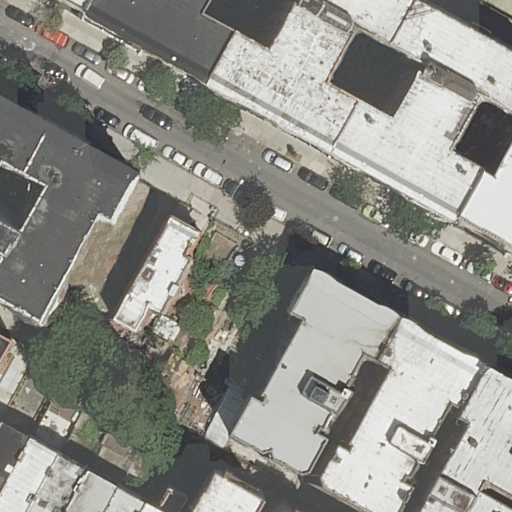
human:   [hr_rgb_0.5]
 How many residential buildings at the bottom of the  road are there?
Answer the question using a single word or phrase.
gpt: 13

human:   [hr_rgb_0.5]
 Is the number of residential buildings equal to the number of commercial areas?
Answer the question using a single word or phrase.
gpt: no

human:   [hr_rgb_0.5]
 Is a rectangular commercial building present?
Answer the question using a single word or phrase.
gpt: no

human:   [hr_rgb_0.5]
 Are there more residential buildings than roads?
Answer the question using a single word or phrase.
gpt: yes

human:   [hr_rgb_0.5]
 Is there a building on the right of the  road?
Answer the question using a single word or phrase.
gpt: yes

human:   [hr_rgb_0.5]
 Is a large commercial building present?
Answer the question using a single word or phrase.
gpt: no

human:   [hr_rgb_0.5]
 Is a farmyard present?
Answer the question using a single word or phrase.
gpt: no

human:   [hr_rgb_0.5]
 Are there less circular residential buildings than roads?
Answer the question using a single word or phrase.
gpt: yes

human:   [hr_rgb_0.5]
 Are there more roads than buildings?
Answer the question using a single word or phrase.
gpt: no

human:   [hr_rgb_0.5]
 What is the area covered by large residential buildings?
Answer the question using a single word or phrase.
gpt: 3113m2

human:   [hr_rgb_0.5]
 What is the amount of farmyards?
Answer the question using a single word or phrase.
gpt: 0

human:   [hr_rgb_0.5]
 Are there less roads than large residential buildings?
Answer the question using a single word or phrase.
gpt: yes

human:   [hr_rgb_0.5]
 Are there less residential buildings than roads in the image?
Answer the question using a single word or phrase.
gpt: no

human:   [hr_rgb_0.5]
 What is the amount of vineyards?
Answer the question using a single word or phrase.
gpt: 0

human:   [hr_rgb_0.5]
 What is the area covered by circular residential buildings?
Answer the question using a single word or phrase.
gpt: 0m2

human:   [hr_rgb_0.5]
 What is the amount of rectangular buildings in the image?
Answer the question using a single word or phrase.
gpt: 12

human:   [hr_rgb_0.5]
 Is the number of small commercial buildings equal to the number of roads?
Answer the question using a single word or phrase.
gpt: no

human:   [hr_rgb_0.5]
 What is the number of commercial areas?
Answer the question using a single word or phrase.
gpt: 0

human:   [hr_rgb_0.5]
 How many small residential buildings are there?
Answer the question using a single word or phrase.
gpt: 10

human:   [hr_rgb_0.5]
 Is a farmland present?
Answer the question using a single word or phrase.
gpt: no

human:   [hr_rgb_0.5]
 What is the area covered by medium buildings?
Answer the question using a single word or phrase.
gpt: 815m2

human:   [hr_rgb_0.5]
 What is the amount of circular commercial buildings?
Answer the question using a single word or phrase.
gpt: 0

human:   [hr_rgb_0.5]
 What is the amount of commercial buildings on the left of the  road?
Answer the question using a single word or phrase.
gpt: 0

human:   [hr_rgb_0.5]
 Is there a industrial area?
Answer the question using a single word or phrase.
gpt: no

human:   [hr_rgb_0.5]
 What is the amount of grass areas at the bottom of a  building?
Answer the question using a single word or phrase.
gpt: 0

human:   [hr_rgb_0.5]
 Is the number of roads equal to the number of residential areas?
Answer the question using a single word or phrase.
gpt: no

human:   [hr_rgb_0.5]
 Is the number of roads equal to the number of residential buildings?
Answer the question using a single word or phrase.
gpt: no

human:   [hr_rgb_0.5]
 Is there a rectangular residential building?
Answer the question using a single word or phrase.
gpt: yes

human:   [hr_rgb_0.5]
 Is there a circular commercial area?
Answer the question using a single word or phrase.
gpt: no

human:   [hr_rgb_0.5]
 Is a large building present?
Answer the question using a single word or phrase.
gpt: yes

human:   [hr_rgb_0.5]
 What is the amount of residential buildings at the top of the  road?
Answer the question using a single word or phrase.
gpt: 3

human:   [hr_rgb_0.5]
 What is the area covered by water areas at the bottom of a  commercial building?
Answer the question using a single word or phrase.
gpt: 0m2

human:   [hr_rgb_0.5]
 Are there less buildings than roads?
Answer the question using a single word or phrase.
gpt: no

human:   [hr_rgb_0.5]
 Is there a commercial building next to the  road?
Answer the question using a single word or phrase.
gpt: no

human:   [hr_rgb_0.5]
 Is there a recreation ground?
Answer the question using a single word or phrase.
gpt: no

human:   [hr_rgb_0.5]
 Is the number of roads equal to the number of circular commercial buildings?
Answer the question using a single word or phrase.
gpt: no